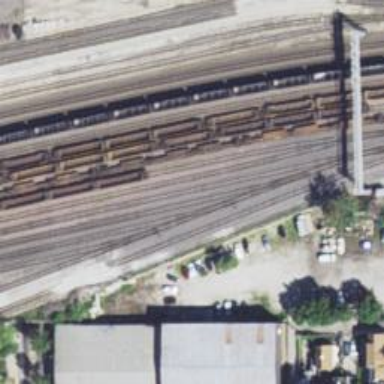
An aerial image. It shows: Railway yard.